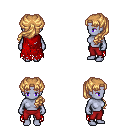
a pixel art fantasy rpg character, female body template, dark elf, purple skin, red tattered cape, red pants, light blonde princess hairstyle, four views (front, back, left, right), 2x2 character sprite sheet, small pixel art, hard edges, no anti-aliasing